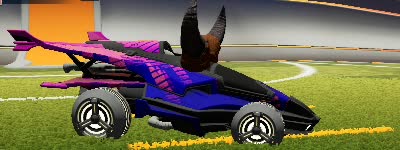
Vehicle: aftershock